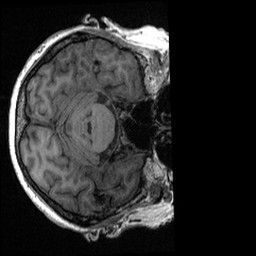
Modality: T1w
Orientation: axial
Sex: female
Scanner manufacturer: ge
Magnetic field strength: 3 T
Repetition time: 0.0064 s
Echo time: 0.00281 s